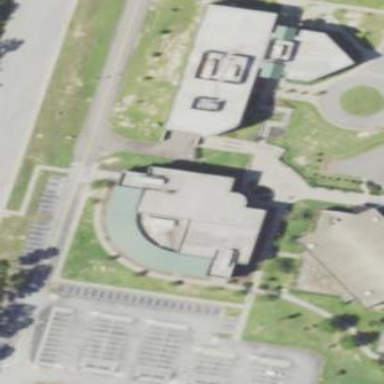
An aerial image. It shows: Educational institution building.